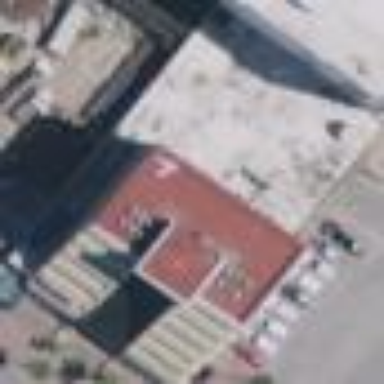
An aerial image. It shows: Commercial building.